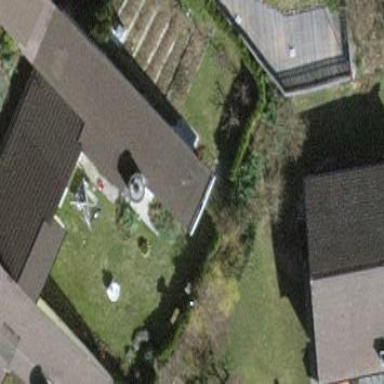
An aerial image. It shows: Terrace building.